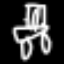
Label: chair